Question: I'd like to convert a complex array in a simple json object. I know how to convert an array into json (json_encode) but my problem is how I could convert my basic array into the following json structure.

'''
{
"id": "1",
"name": "Random Access Memories",
"tracks": [
{
"id": 1,
"name": "Get Lucky",
"artists": [
{
"id": 1,
"name": "Daft Punk"
},
{
"id": 2,
"name": "Pharrell Williams"
}
]
},
{
"id": 1,
"name": "Touch",
"artists": [
{
"id": 1,
"name": "Daft Punk"
}
]
}
],
"album_artists": [
{
"id": 1,
"name": "Daft Punk"
},
{
"id": 2,
"name": "Pharrell Williams"
}
]
}
'''
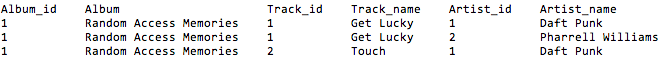
Answer: This isn't particularly good practise, but I'd loop through the initial array, or image, as displayed in the OP, to get an array of tracks, and then create a separate array for the json using the album name and album id of the first element in the tracks providing that all albums and album ids are the same.
'''
$tracks = array();
$albumArtists = array();
foreach ($yourArrayNotAsAnImage as $track) {
$tracks[] = $track;
$albumArtists[] = array("name" => $track['artist_name'], "id" => $track['artist_id']);
}
$daftP = array("name" => $tracks[0]['album'], "id" => $tracks[0]['album_id'], "tracks" => $tracks, "album_artists" => $albumArtists);
echo json_encode($daftP);
'''